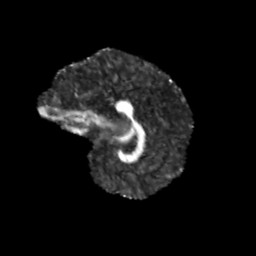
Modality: FA
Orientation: sagittal
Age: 11
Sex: female
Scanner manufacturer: siemens
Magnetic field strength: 3 T
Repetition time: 3.8 s
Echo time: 0.07 s